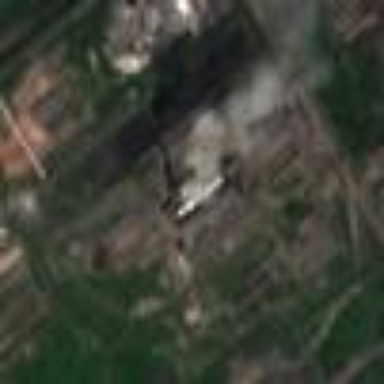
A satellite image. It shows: Power plant.